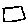
Label: square